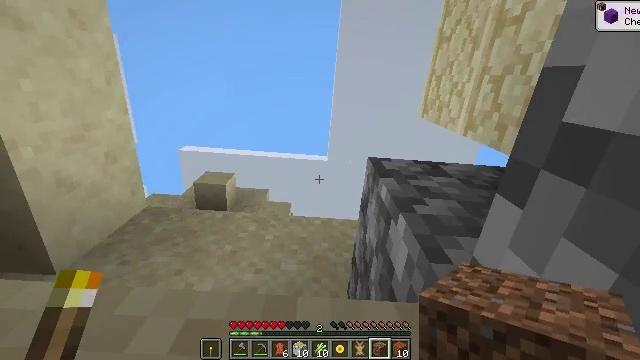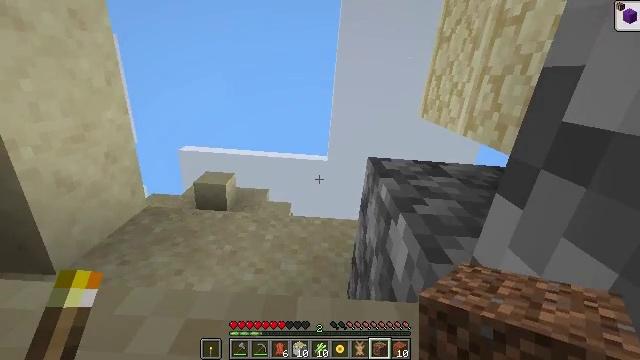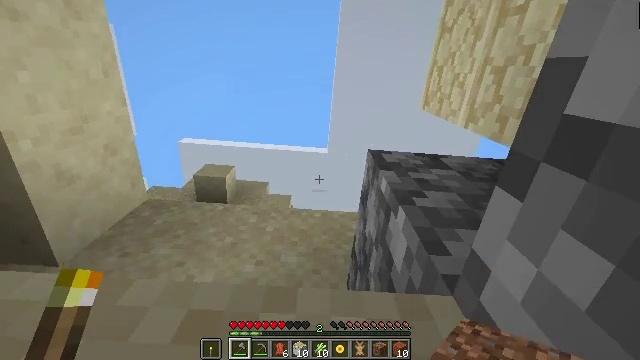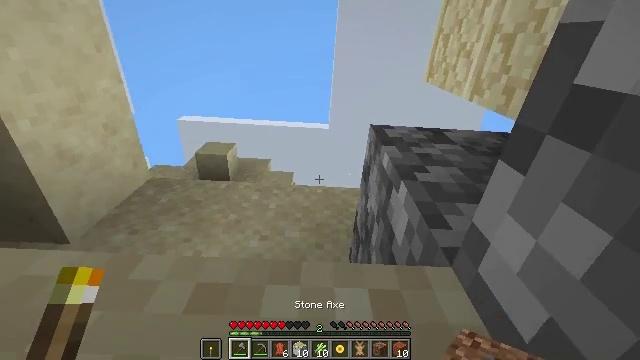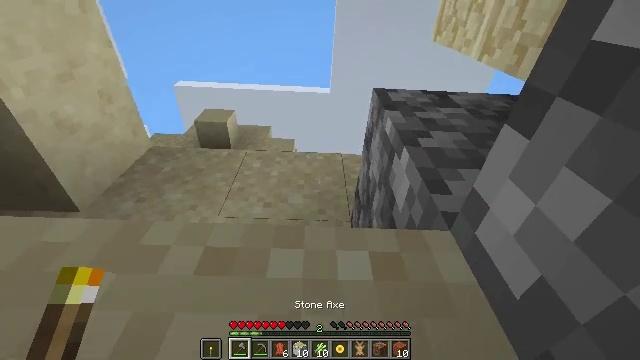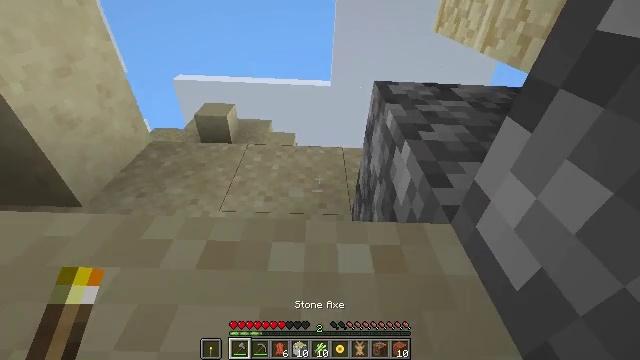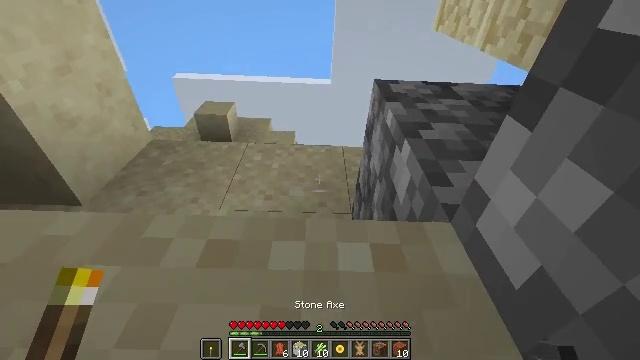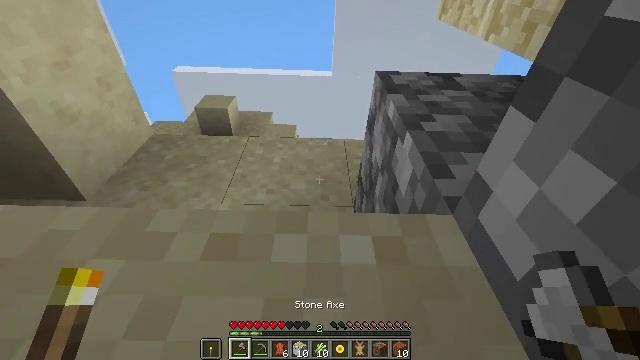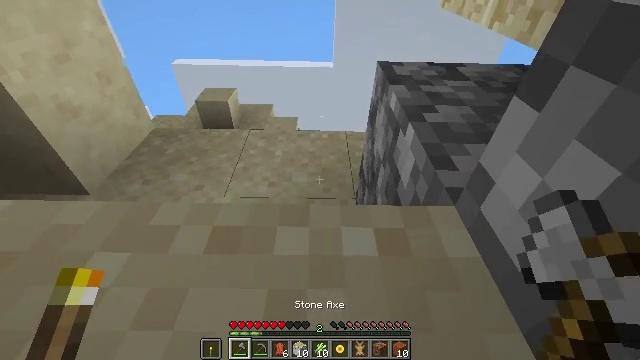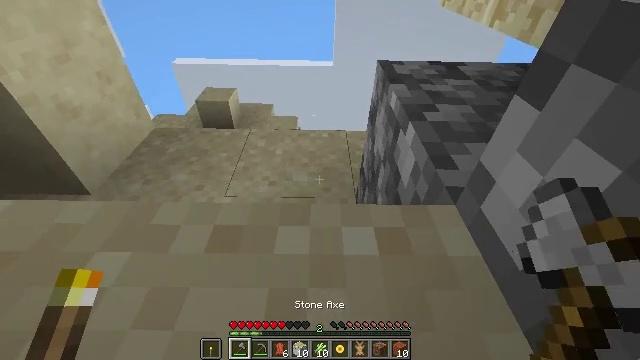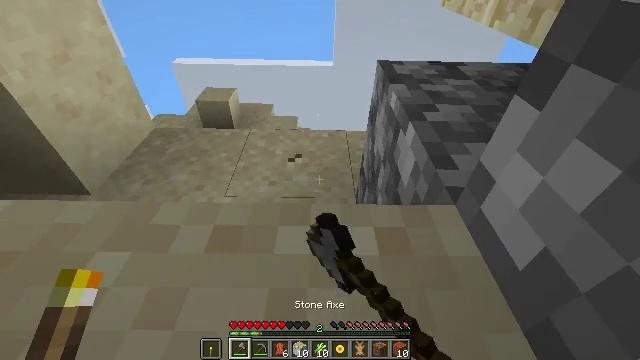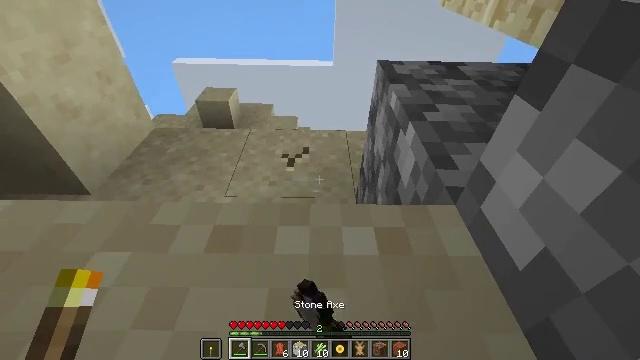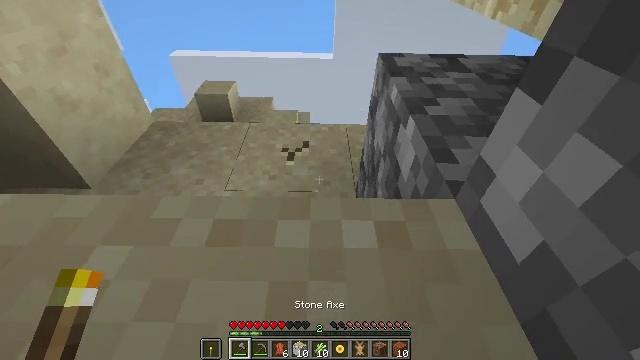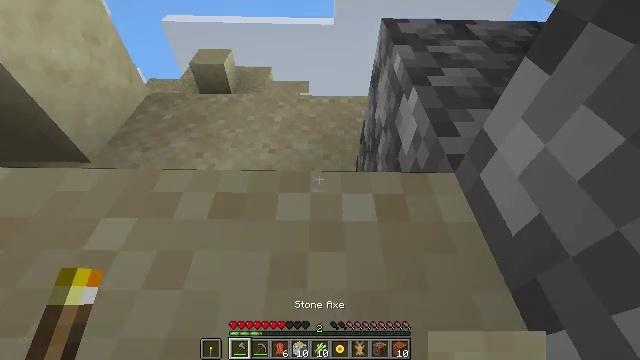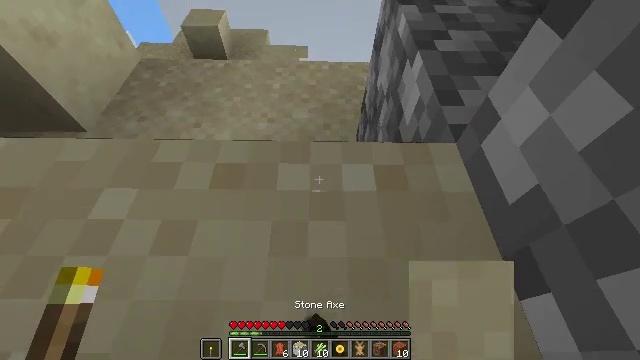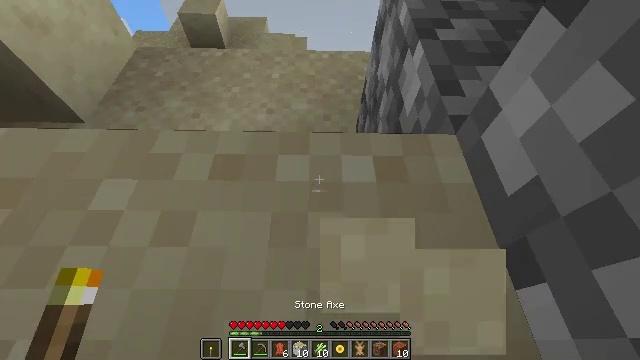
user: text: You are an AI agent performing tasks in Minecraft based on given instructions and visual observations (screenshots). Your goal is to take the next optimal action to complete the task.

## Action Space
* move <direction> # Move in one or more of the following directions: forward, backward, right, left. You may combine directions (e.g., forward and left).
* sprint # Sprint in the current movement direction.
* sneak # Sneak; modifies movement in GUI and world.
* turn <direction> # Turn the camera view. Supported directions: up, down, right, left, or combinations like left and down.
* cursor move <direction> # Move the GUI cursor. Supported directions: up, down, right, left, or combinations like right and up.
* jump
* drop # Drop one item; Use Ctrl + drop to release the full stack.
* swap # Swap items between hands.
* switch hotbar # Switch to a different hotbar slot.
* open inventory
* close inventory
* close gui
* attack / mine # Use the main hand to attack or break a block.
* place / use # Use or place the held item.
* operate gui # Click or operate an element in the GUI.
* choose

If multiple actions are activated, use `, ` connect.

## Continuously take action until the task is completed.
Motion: motion action
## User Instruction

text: Collect sand to make glass.
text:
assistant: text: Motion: no_op
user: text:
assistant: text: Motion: turn down, switch to hotbar 1
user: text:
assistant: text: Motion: turn down, switch to hotbar 1
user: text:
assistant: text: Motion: turn down, switch to hotbar 1
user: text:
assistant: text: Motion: turn down, switch to hotbar 1
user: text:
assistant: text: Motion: no_op
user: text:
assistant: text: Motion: turn down
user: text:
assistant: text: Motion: turn down
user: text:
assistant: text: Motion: attack / mine
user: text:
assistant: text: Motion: attack / mine
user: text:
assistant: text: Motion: attack / mine
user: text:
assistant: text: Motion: turn down, attack / mine
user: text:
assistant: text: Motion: turn down, attack / mine
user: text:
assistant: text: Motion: turn down, attack / mine
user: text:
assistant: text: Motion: turn down, attack / mine
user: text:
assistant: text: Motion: attack / mine
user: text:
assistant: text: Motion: attack / mine
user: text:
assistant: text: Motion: attack / mine
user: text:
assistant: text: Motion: attack / mine
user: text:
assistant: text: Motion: attack / mine
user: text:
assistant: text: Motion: attack / mine
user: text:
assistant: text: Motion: attack / mine
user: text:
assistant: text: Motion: attack / mine
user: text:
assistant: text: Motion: attack / mine
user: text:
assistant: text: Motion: attack / mine
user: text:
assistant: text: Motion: attack / mine
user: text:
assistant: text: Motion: attack / mine
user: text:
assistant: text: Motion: attack / mine
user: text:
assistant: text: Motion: attack / mine
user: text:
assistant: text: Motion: attack / mine